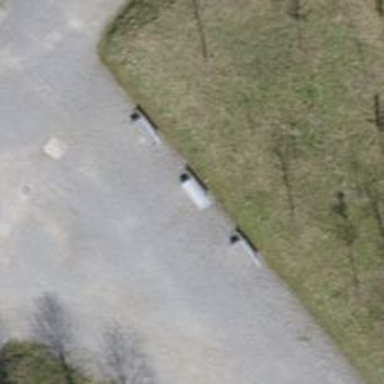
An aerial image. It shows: Brown bench in the vicinity.